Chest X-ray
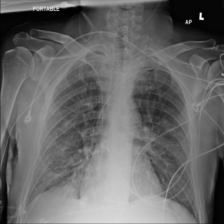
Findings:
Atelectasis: negative
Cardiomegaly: negative
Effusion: negative
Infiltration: negative
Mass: negative
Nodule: negative
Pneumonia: negative
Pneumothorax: negative
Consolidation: negative
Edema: negative
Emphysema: negative
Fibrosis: negative
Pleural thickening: negative
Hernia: negative